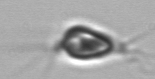
Label: Chrysochromulina